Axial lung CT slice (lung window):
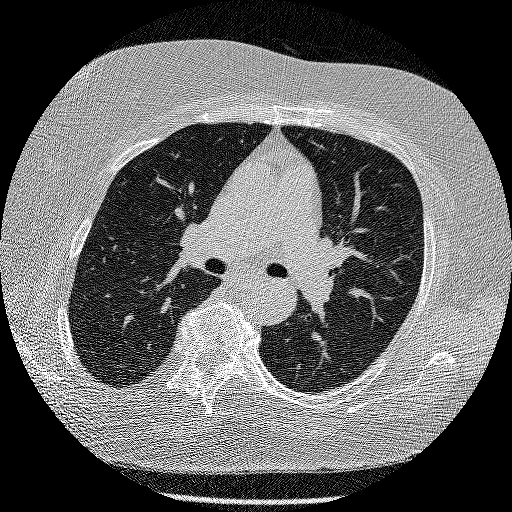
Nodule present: no